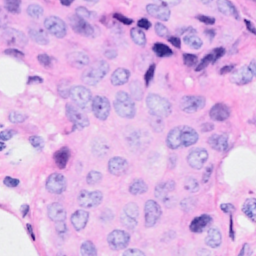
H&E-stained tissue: Breast